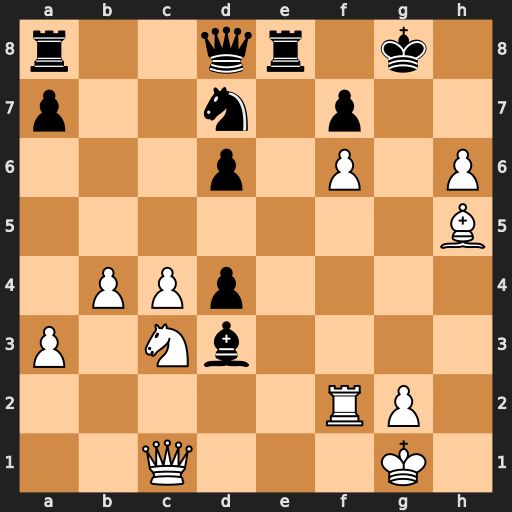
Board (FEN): r2qr1k1/p2n1p2/3p1P1P/7B/1PPp4/P1Nb4/5RP1/2Q3K1
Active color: w
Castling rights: -
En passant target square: -
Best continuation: Qg5+ Bg6 Bxg6